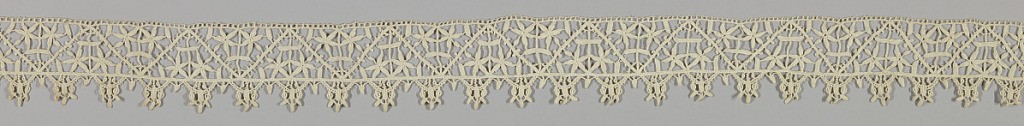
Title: Border
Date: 16th–17th century
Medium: linen Technique: grid of laid cords with needle lace, reticella style
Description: Strip of reticella insertion and border, made separately and stitched together. Insertion design has zigzag lines setting off triangular areas which have rosettes.